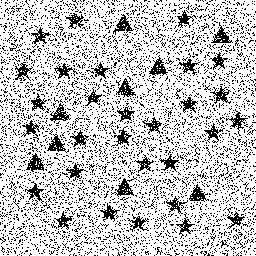
Squares: 0
Triangles: 9
Stars: 29
Total shapes: 38